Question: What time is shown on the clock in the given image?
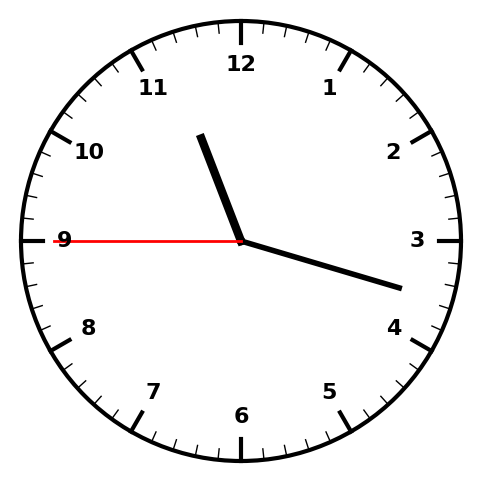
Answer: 11:17:45